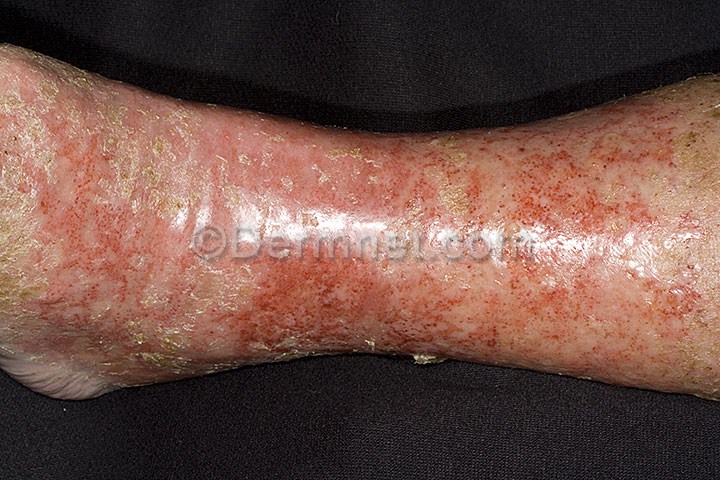
Disease: Eczema Photos